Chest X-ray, PA view. Patient: 31 years old, sex F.
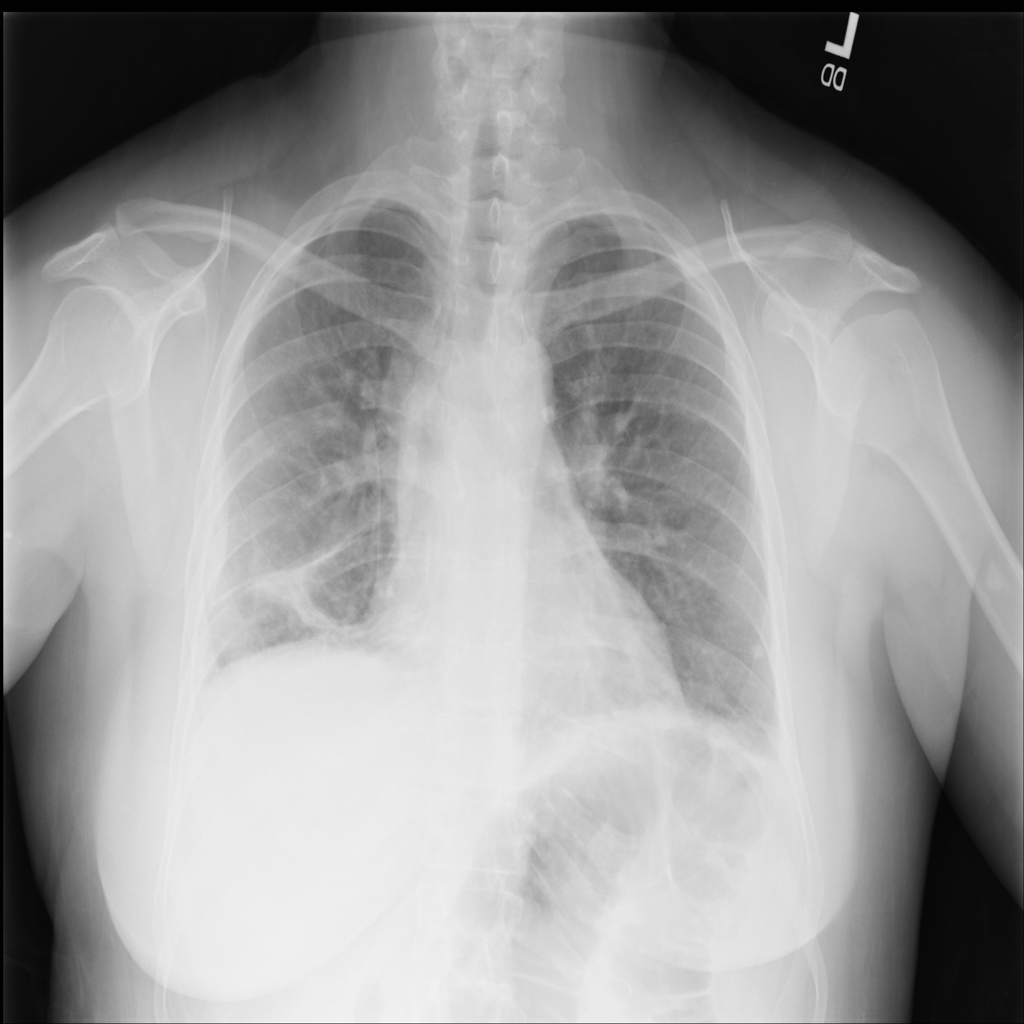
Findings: Infiltration, Pneumothorax